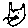
Label: cat